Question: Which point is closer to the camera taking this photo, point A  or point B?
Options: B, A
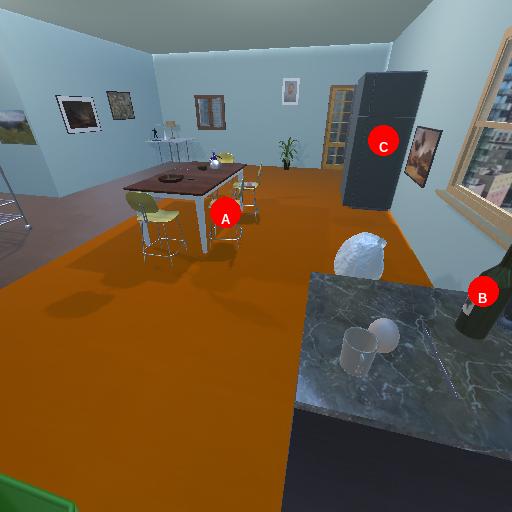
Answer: B